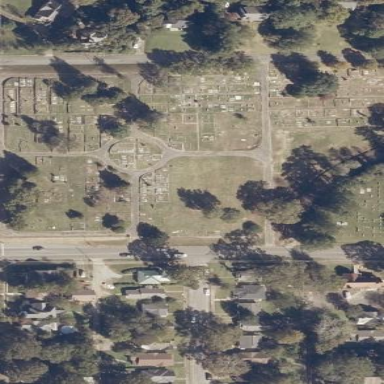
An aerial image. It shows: Cemetery.